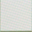
Piece: xx